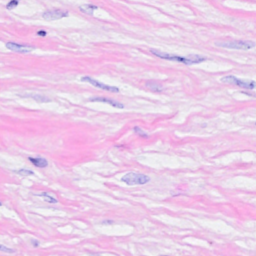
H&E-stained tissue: Breast